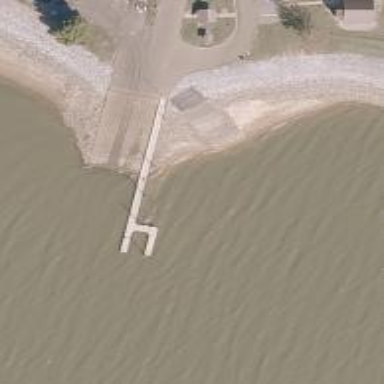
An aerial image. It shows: Slipway on leisure land.